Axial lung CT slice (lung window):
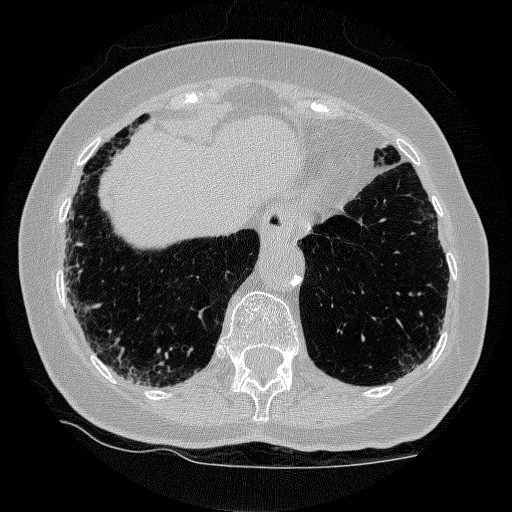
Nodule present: no